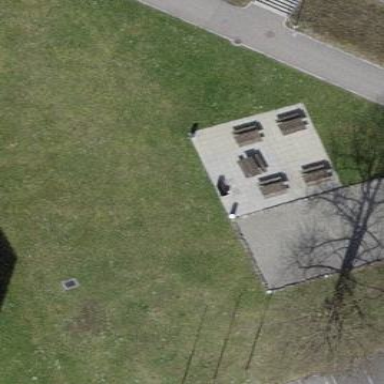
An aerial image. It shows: Picnic site popular for tourists.